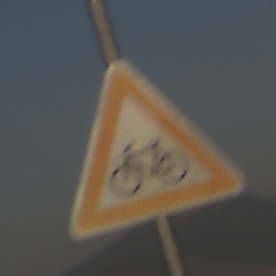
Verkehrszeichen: RadverkehrRechts
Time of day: SunriseSunset
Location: Outdoor (Nature)
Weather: Clear
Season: NotSpecified
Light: Natural